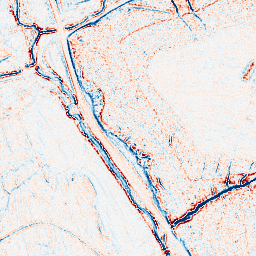
Category: classical
Decomposition family: uniform
Decomposition parameters: size: 5
Upsampling method: sinc_hamming
Upsampling parameters: scale: 2
kernel_size: 8
Upsampling scale: 2